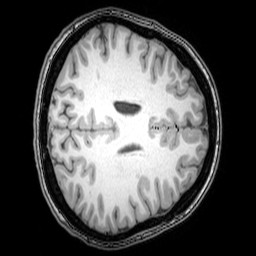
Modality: T1w
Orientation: axial
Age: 26
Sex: female
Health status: healthy
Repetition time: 0.081 s
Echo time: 0.037 s